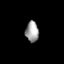
Tissue: prostate
Cell type: Fibroblasts
Senescence score: 0.7165
Nuclear area (px): 261
Mean DAPI intensity: 160.736